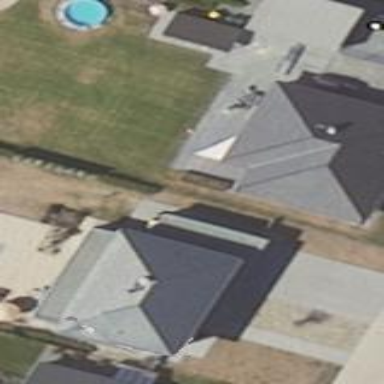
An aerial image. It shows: Simple house.